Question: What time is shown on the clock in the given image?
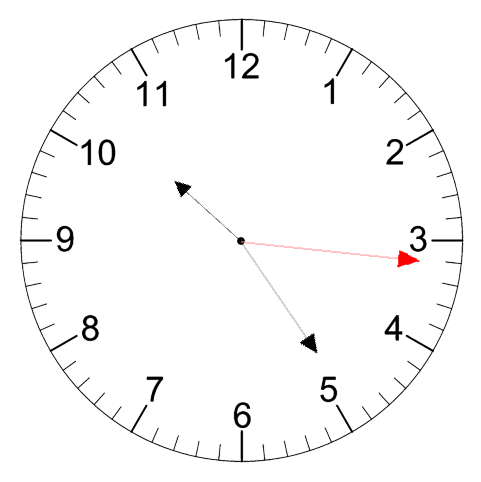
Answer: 10:24:16